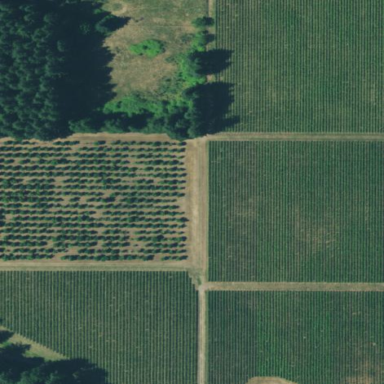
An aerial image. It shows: Vineyard with grape crops.